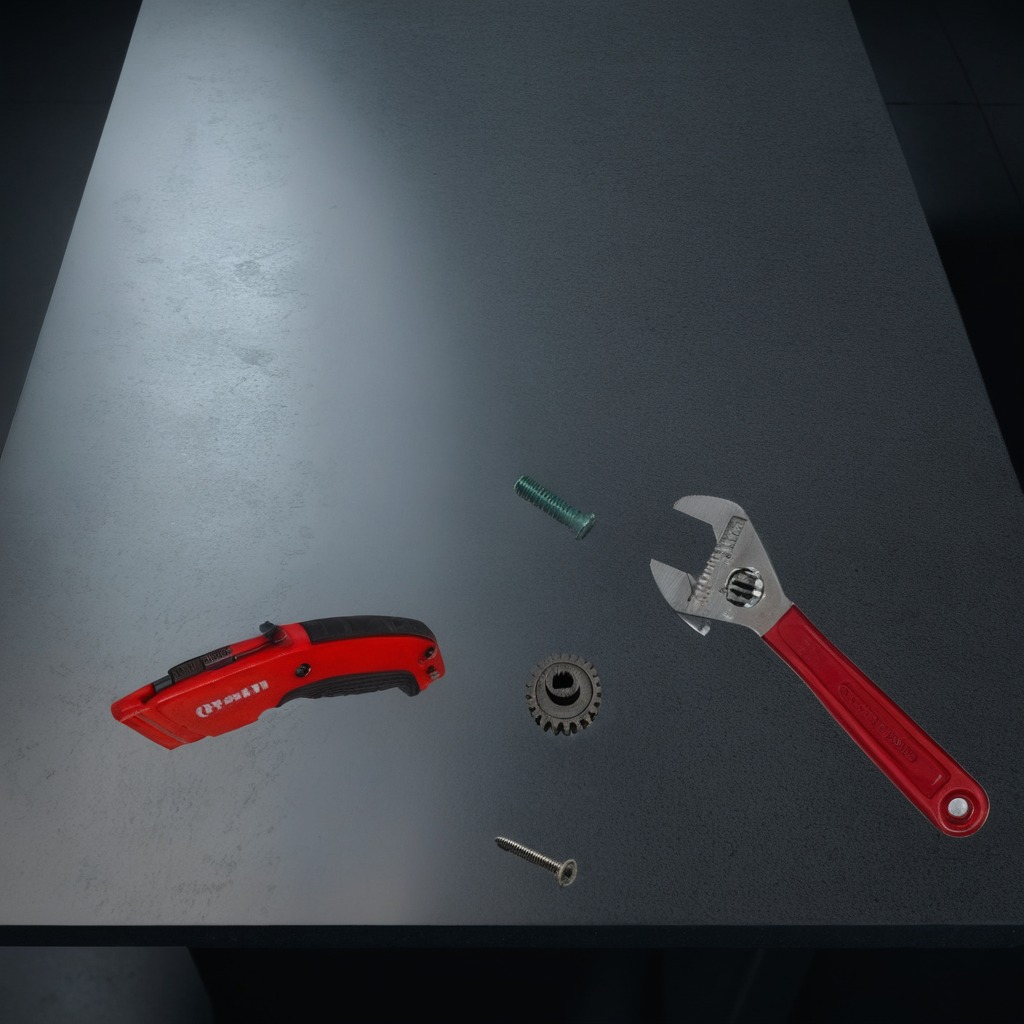
A steel gear with teeth, a utility knife, a metal machine screw, a coiled metal spring, and a wrench are lying on the granite table inside a workshop at night.